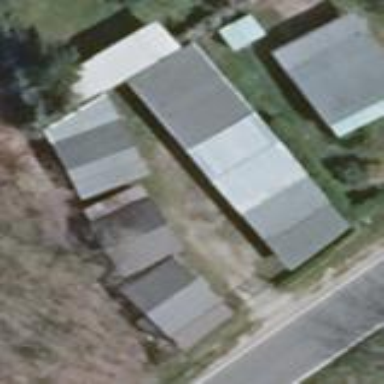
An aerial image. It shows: Garages as the designated land use.